八年级 · 度量几何学
如图, 在 $\triangle A B C$ 中, $\angle C=90^{\circ}, A D$ 平分 $\angle B A C$ 交 $B C$ 于点 $D$, 过点 $D$ 作 $D E \perp A B$ 于点 $E$.

(1) 求证: $\triangle A E D \cong \triangle A C D$;

(2) 当 $A C=6, B C=8$, 求 $C D$ 的长.

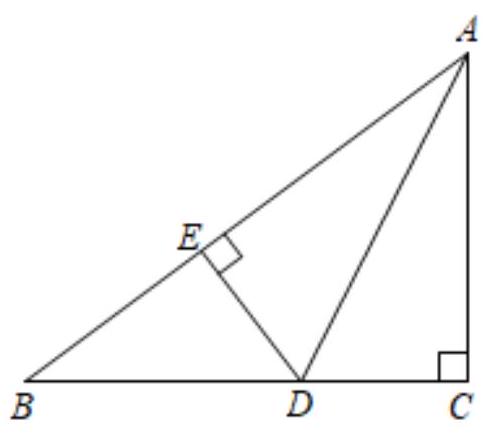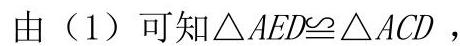
答案: 解：(1) $\because A D$ 平分 $\angle B A C$,

$\therefore \angle B A D=\angle C A D$,

$\because D E \perp A B$,

$\therefore \angle A E D=90^{\circ}$ ，

$\because$ 在 $\triangle A E D$ 与 $\triangle A C D$ 中,

$$
\left\{\begin{array}{c}
\angle A E D=\angle C \\
\angle B A D=\angle C A D \\
A D=A D
\end{array}\right.
$$

$\therefore \triangle A E D \cong \triangle A C D(A A S)$

(2) 设 $C D=x$,

$\therefore A C=A E=6, \quad C D=D E=x, B D=B C-C D=8-x$,

$\because$ 在 $\triangle A B C$ 中, $\angle C=90^{\circ}$,

$\therefore A B 2=A C^{2}+B C 2=6^{2}+82=100$,

即 $A B=10$ 或 $A B=-10$ (舍)，

$\therefore B E=A B-A E=10-6=4$,

$\because$ 在 $\triangle B E D$ 中, $\angle B E D=90^{\circ}$, 根据勾股定理,

$B E 2+E D^{3}=B D 2$,

即 $4^{2}+x^{2}=(8-x)^{2}$,

解得 $x=3$,

即 $C D=3$ 。